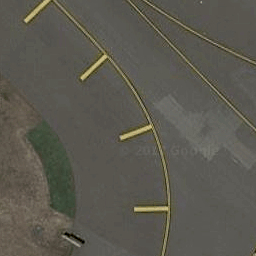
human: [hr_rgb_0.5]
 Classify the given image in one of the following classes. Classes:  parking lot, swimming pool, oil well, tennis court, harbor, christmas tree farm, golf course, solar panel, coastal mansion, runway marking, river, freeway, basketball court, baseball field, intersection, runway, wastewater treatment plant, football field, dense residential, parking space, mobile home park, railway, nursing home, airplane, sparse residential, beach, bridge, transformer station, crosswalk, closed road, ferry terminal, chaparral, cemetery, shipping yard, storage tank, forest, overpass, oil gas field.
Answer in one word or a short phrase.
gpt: runway marking